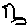
Label: bird